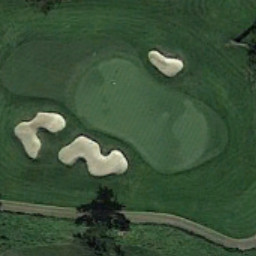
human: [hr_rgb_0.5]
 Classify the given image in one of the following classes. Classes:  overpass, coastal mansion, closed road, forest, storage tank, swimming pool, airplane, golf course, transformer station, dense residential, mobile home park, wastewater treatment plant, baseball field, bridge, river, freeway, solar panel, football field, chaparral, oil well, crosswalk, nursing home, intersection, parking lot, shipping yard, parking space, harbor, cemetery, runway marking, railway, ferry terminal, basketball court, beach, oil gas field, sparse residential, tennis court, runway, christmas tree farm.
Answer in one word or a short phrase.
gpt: golf course